The trace is the raw vibration amplitude of a rotating bearing as a function of time. What is the most likely bearing condition (normal, inner_race, outer_race, ball)?
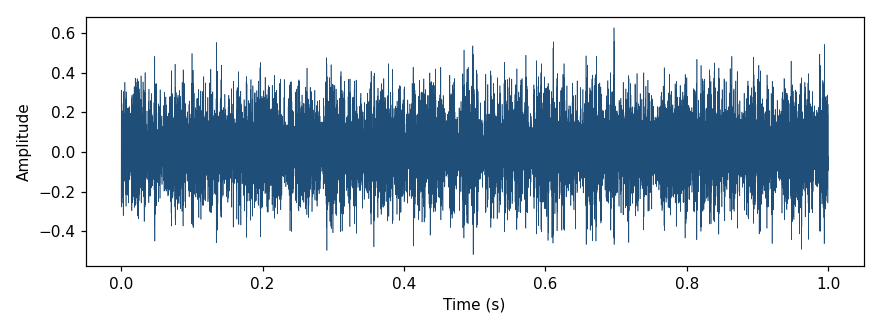
Answer: ball